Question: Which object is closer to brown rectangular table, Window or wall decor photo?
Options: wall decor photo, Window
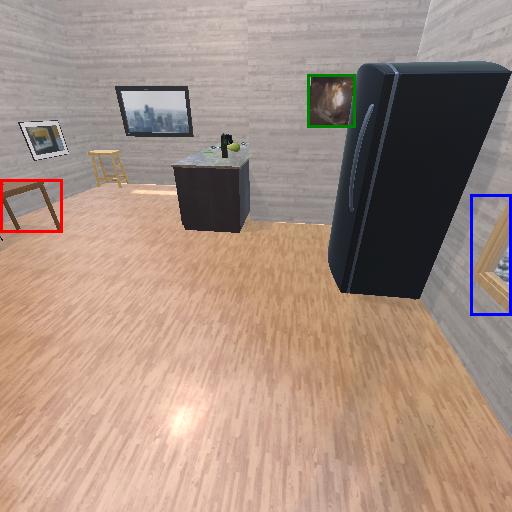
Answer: wall decor photo